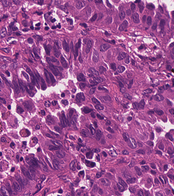
Tumor epithelial tissue: yes
Tumor-associated stroma tissue: yes
Normal tissue: no